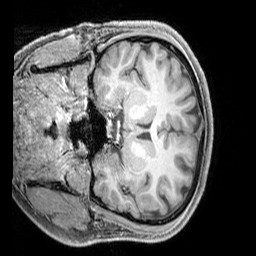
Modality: T1w
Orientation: coronal
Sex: male
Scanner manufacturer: siemens
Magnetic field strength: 3 T
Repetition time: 2.3 s
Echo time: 0.00226 s